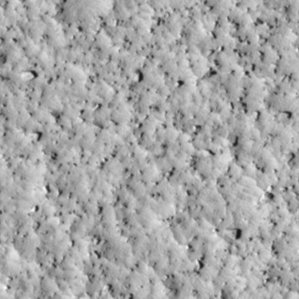
Label: non_frost